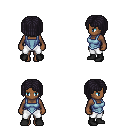
a pixel art fantasy rpg character, female body template, human, dark skin, blue vest, white pants, raven pageboy hairstyle, black shoes, four views (front, back, left, right), 2x2 character sprite sheet, small pixel art, hard edges, no anti-aliasing